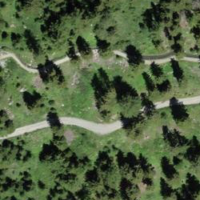
EUNIS habitat code: 43
Species observed at this site:
Caltha palustris
Lotus corniculatus